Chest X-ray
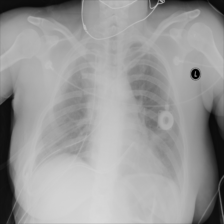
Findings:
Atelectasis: negative
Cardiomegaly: negative
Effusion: negative
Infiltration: negative
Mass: negative
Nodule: negative
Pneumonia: negative
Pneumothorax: negative
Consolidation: negative
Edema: negative
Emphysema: negative
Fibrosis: negative
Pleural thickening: negative
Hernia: negative